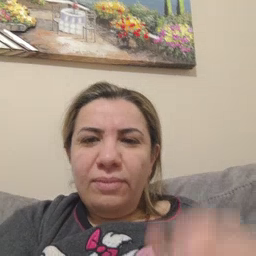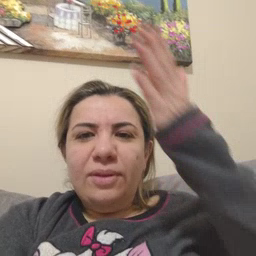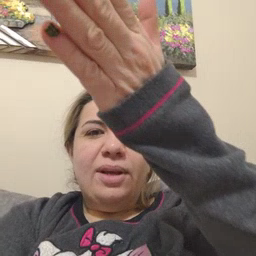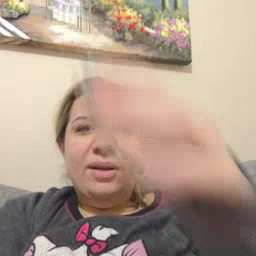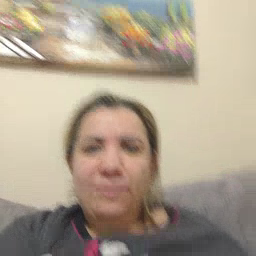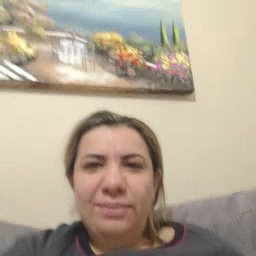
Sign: there